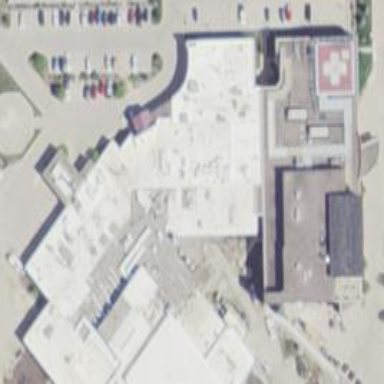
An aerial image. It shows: Healthcare clinic is depicted in the image.